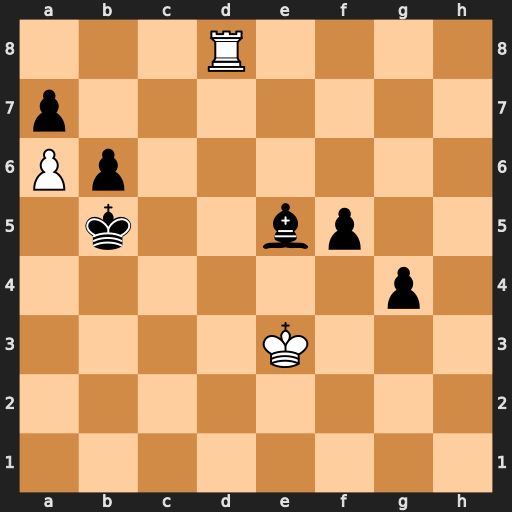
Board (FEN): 3R4/p7/Pp6/1k2bp2/6p1/4K3/8/8
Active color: w
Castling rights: -
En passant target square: -
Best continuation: Rd5+ Kxa6 Rxe5